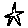
Label: star